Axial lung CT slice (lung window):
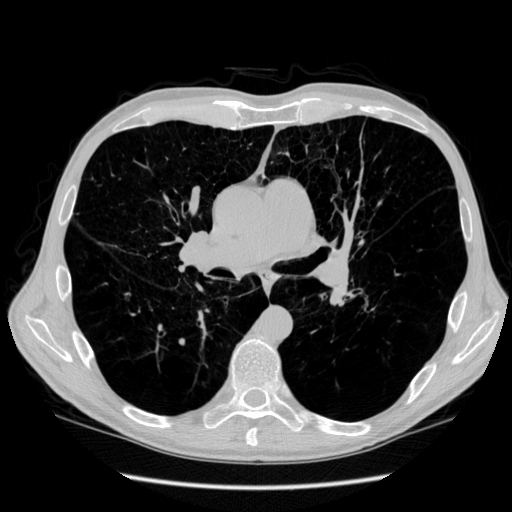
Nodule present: no